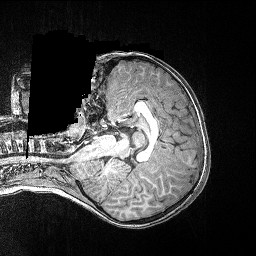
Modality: T1w
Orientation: axial